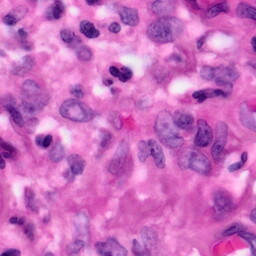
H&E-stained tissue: Pancreatic